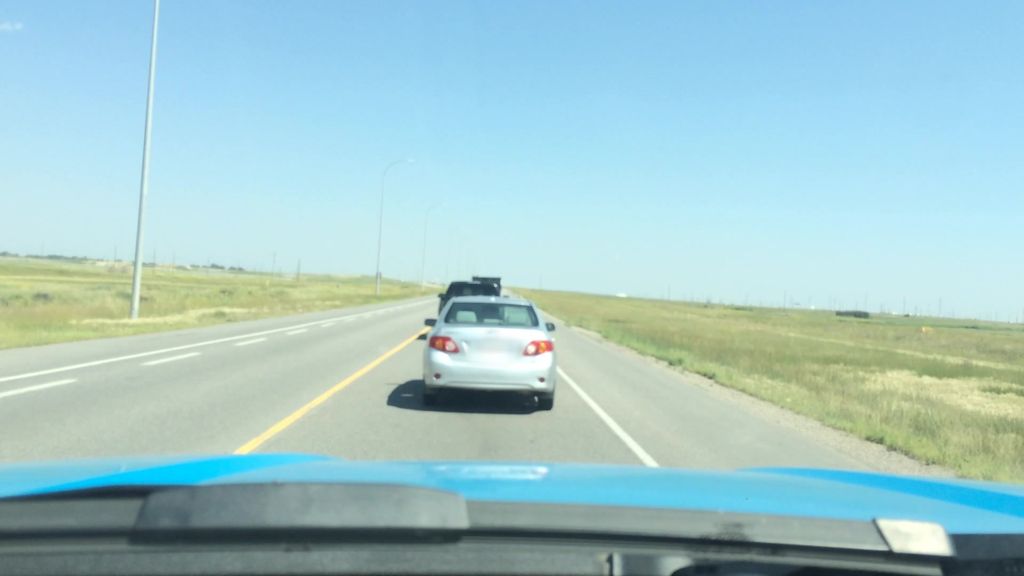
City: calgary